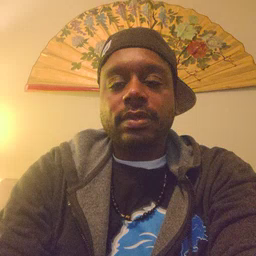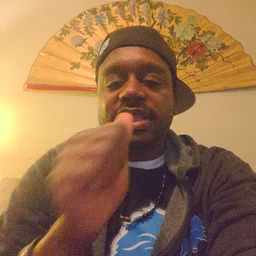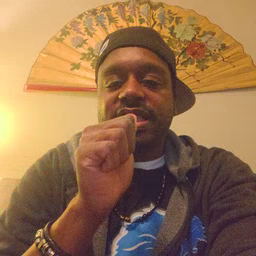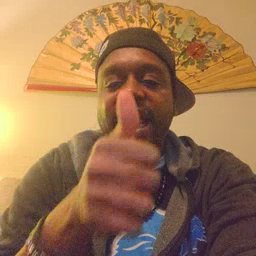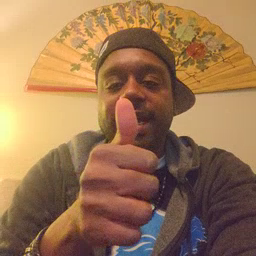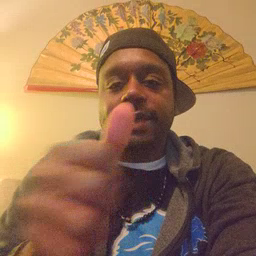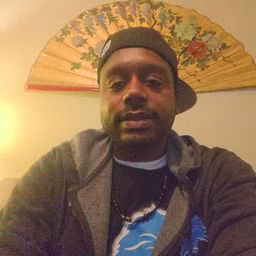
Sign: nuts